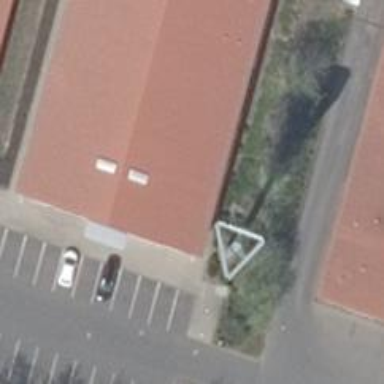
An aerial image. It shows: Mast in the form of advertising pylon.